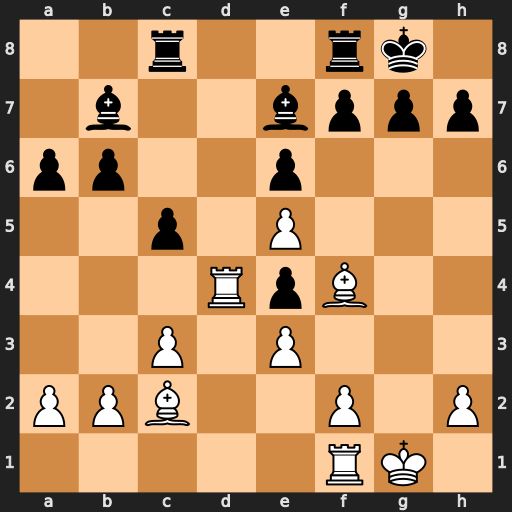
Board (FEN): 2r2rk1/1b2bppp/pp2p3/2p1P3/3RpB2/2P1P3/PPB2P1P/5RK1
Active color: w
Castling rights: -
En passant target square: -
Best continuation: Rd7 Bc6 Rxe7